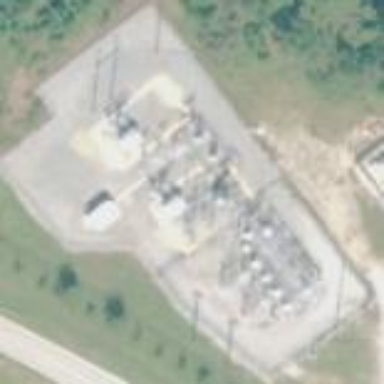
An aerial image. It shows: There is distribution substation enclosed by fence.